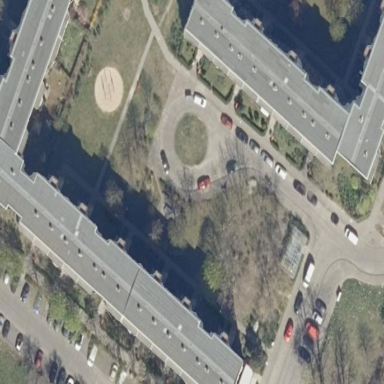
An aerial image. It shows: Flat-roofed apartment building.